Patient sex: M
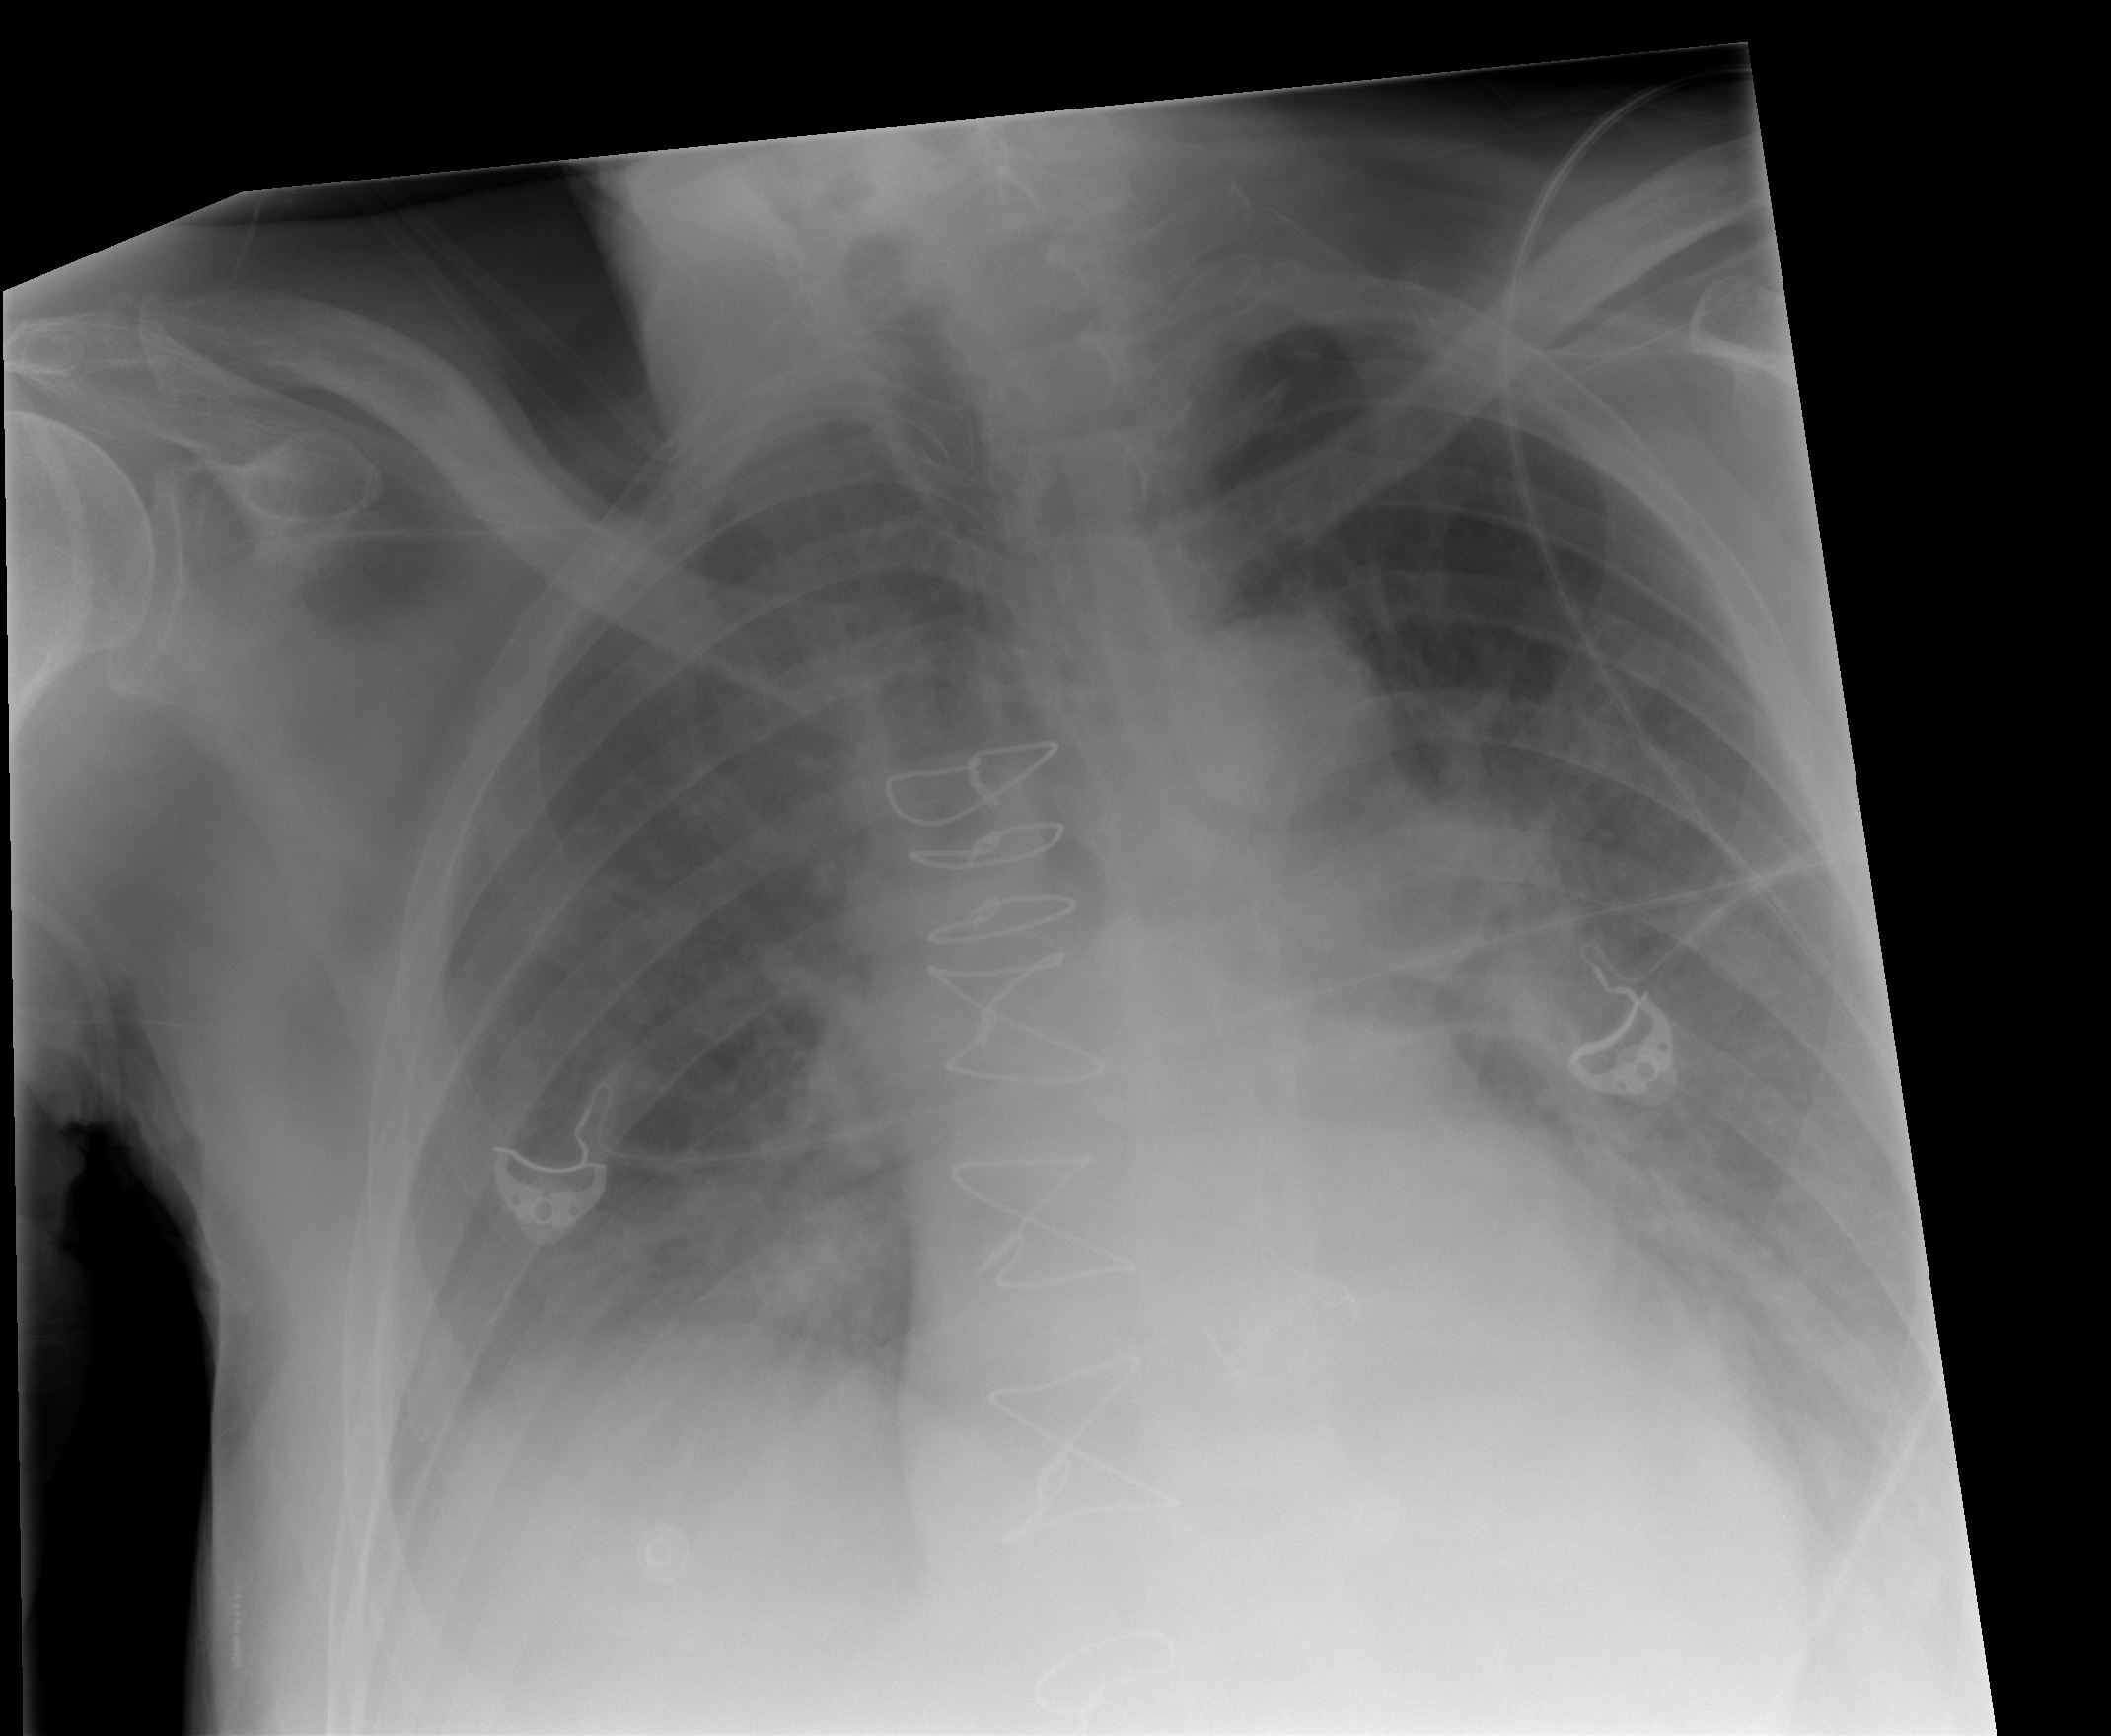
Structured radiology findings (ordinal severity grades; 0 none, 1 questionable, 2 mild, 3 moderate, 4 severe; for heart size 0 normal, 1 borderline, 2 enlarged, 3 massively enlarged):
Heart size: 2
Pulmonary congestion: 3
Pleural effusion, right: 3
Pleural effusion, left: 3
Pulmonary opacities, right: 2
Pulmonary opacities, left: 2
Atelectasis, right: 3
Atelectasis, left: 3